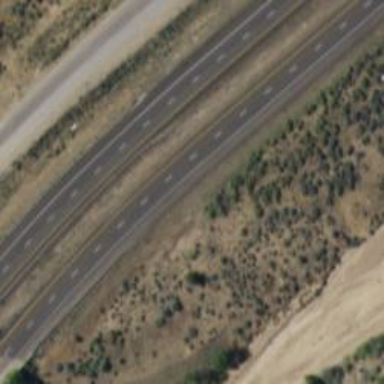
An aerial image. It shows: Trunk highway with expressway features.